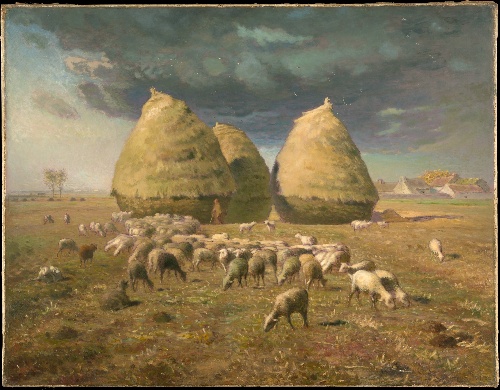
Title: Haystacks: Autumn
Artist: Jean-François Millet
Artist bio: French, Gruchy 1814–1875 Barbizon
Date: ca. 1874
Object type: Painting
Classification: Paintings
Medium: Oil on canvas
Dimensions: 33 1/2 x 43 3/8 in. (85.1 x 110.2 cm)
Department: European Paintings
Credit line: Bequest of Lillian S. Timken, 1959
Accession year: 1960
Repository: Metropolitan Museum of Art, New York, NY
Tags: Sheep|Landscapes|Haystacks|Autumn